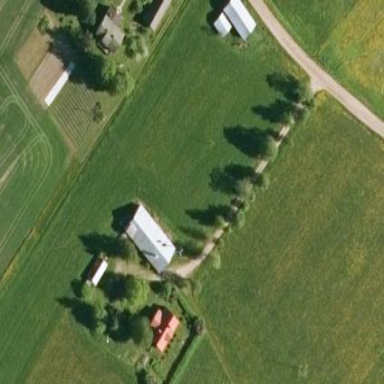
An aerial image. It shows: Farmyard area.